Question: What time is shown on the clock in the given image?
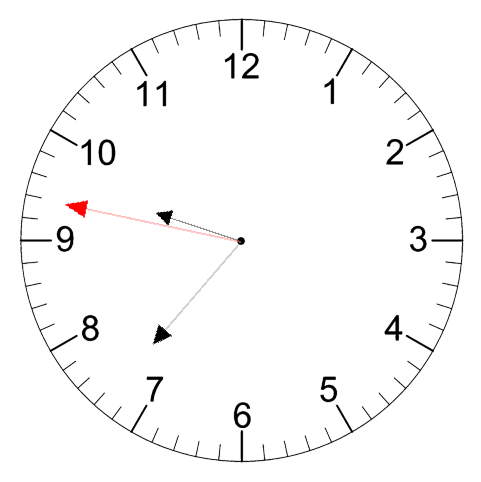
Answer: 09:36:47